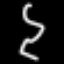
Label: squiggle